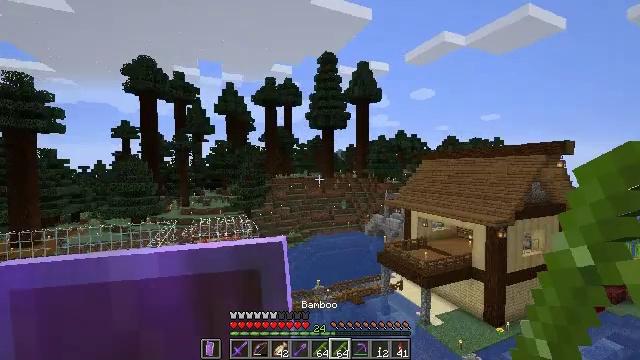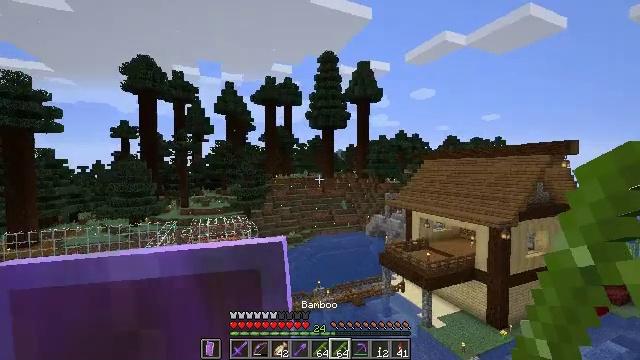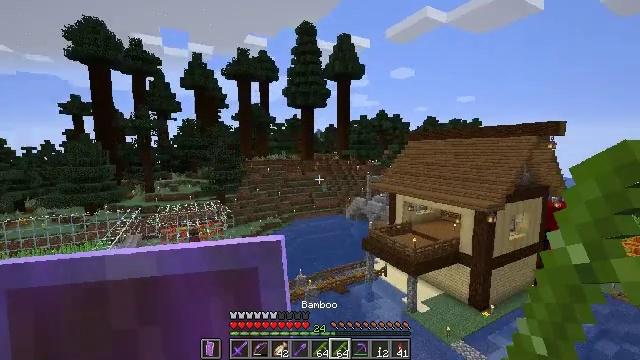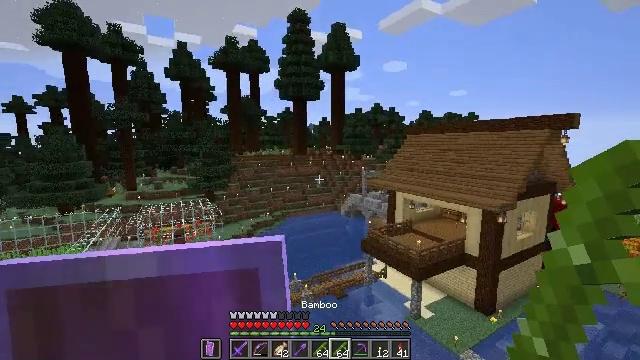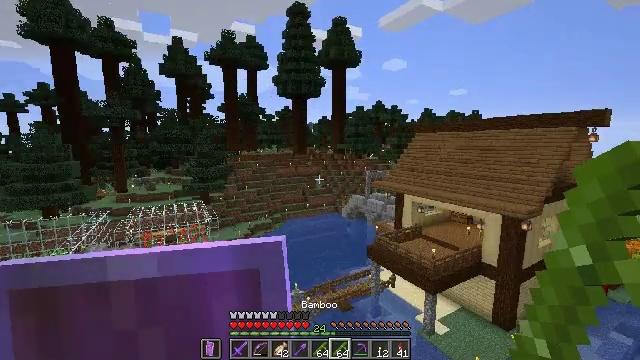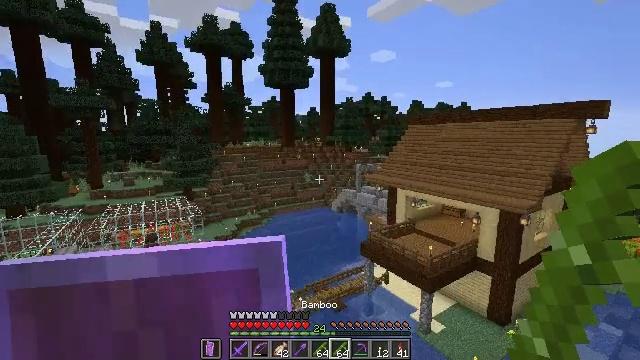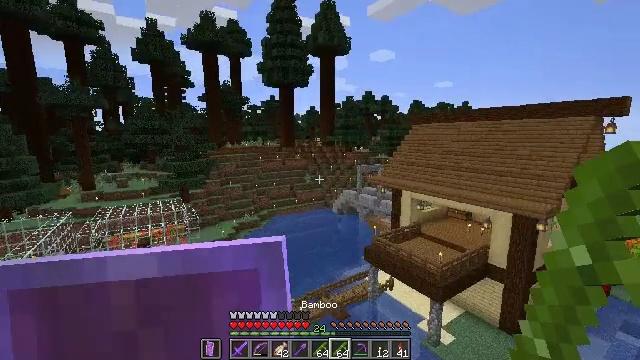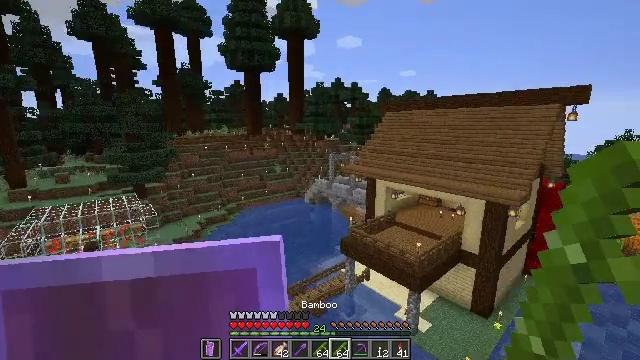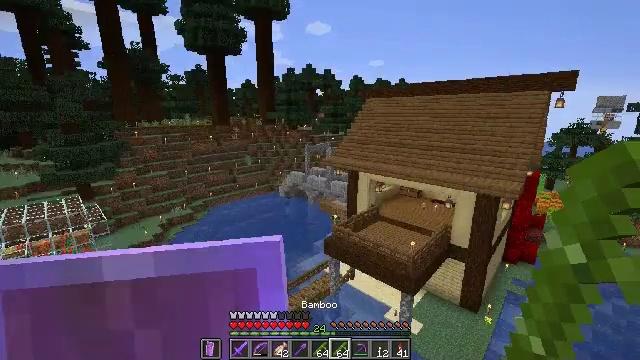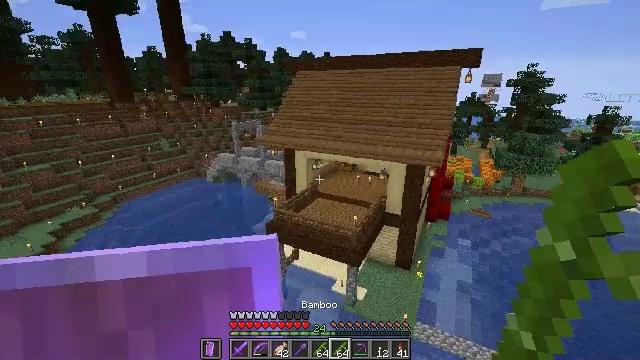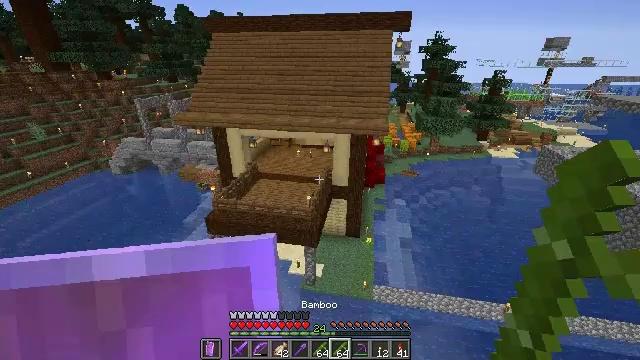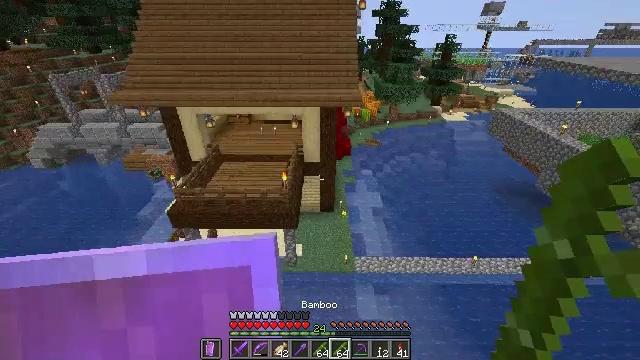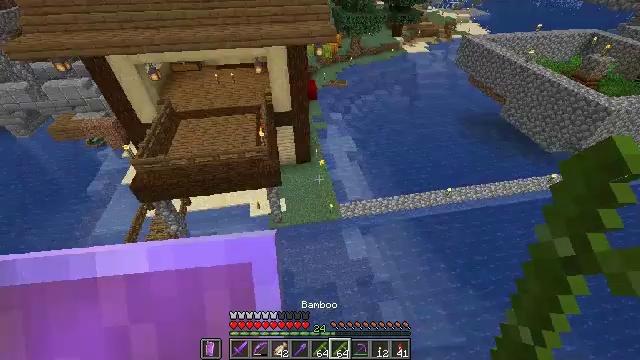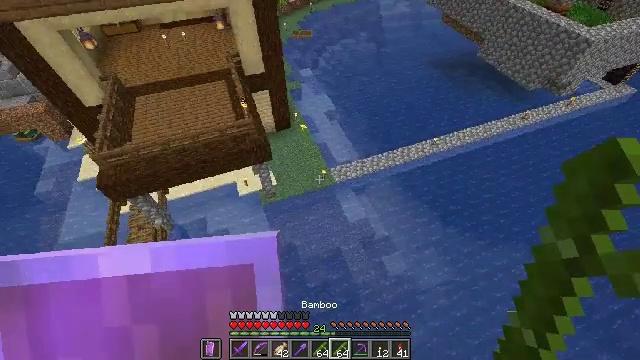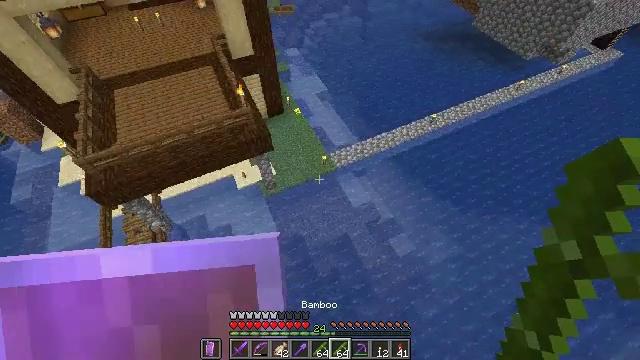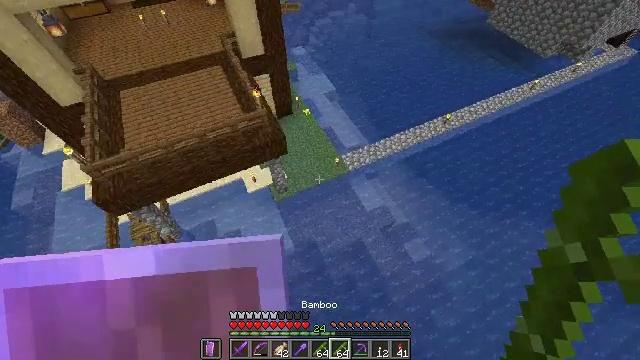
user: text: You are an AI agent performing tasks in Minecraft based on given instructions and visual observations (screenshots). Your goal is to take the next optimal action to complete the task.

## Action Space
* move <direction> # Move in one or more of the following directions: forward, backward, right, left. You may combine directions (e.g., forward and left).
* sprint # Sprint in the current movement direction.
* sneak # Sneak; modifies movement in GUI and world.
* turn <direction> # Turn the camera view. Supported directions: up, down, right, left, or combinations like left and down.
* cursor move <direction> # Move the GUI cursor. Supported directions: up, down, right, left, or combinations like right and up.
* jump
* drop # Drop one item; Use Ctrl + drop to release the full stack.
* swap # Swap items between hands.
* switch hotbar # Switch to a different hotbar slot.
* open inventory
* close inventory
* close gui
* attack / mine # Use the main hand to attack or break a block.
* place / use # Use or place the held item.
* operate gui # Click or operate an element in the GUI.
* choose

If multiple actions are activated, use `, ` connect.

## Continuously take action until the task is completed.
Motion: motion action
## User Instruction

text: Put netherrack into a furnace to craft nether brick.
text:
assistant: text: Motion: no_op
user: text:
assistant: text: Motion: turn right and down
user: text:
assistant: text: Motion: turn right and down
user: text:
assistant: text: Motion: no_op
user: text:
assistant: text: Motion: turn right and down
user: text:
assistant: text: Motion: no_op
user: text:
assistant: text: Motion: turn right and down
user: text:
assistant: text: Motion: turn right and down
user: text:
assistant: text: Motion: turn right and down
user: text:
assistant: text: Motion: turn right and down
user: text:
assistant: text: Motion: turn right and down
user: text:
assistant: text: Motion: turn right and down
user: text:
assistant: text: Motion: turn right and down
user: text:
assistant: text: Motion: turn right and down
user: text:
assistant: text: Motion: no_op
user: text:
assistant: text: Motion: no_op
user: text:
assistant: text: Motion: no_op
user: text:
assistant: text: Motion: no_op
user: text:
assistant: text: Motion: no_op
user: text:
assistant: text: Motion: no_op
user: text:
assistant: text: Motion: no_op
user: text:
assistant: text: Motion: no_op
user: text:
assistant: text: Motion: turn left and up
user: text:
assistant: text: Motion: turn left and up
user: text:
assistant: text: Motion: turn up
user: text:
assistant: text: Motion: turn right and up
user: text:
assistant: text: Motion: turn right and up
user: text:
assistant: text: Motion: turn right and up
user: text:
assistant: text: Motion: turn up
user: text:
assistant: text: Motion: turn up